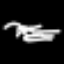
Label: squiggle